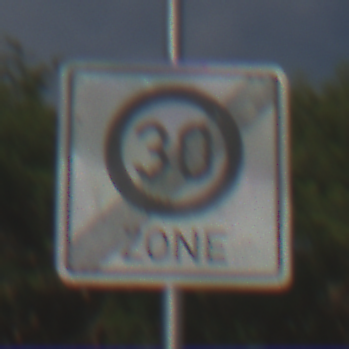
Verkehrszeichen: EndeZone30
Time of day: MorningAfternoon
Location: Outdoor (Nature)
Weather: PartlyCloudy
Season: NotSpecified
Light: Natural